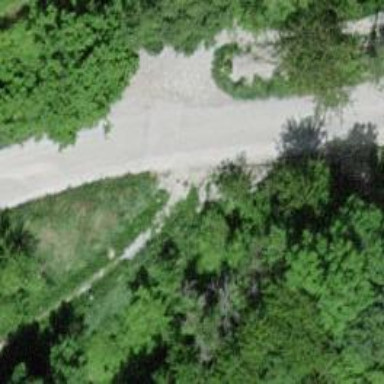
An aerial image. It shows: Well-maintained track road of grade 1.